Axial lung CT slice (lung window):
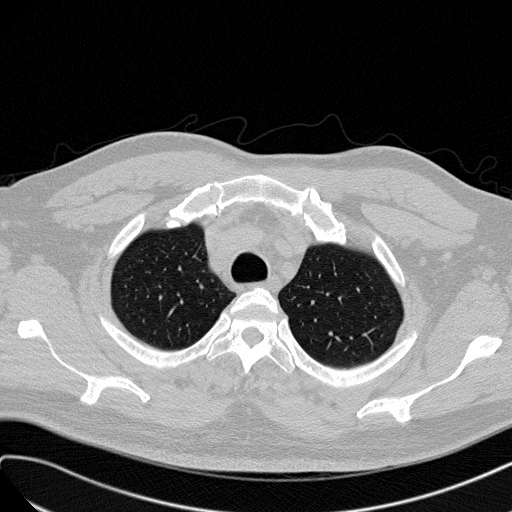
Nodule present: no